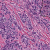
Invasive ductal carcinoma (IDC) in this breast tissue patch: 1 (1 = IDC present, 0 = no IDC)